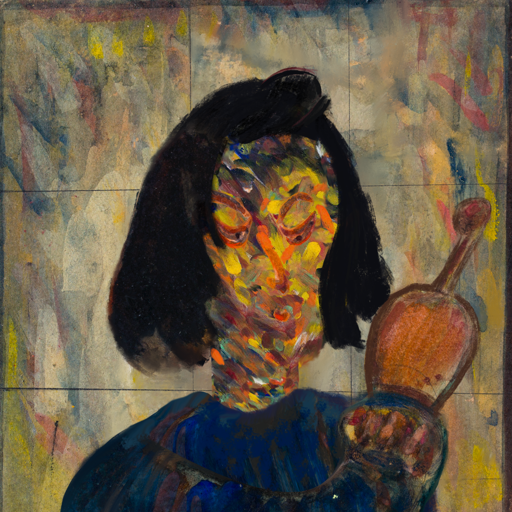
Background: GypsyMother, Head And Neck Side: An_Impression, Face Side: Hypocrite, Bust: Pipe, Hair Side: Mosgoul, Head Accessory: Blank, Second Necklace: Blank, Necklace: Blank, Baby: Blank